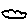
Label: cloud